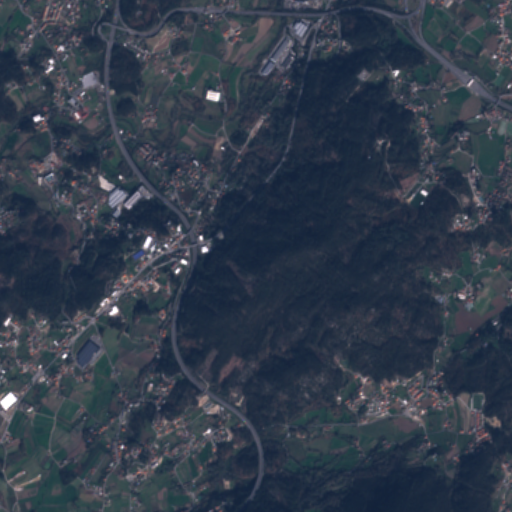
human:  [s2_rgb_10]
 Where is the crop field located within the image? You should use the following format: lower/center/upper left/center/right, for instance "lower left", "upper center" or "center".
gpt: The crop field is located in the left of the image.
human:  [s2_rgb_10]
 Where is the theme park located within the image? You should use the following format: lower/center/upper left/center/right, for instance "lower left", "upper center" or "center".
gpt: The theme park is located in the upper left of the image.
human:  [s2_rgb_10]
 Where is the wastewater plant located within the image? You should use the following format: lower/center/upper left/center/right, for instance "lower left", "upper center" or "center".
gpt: The wastewater plant is located in the upper left of the image.
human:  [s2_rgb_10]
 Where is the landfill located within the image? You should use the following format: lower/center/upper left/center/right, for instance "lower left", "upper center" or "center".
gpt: There is no landfill in the image.